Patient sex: M
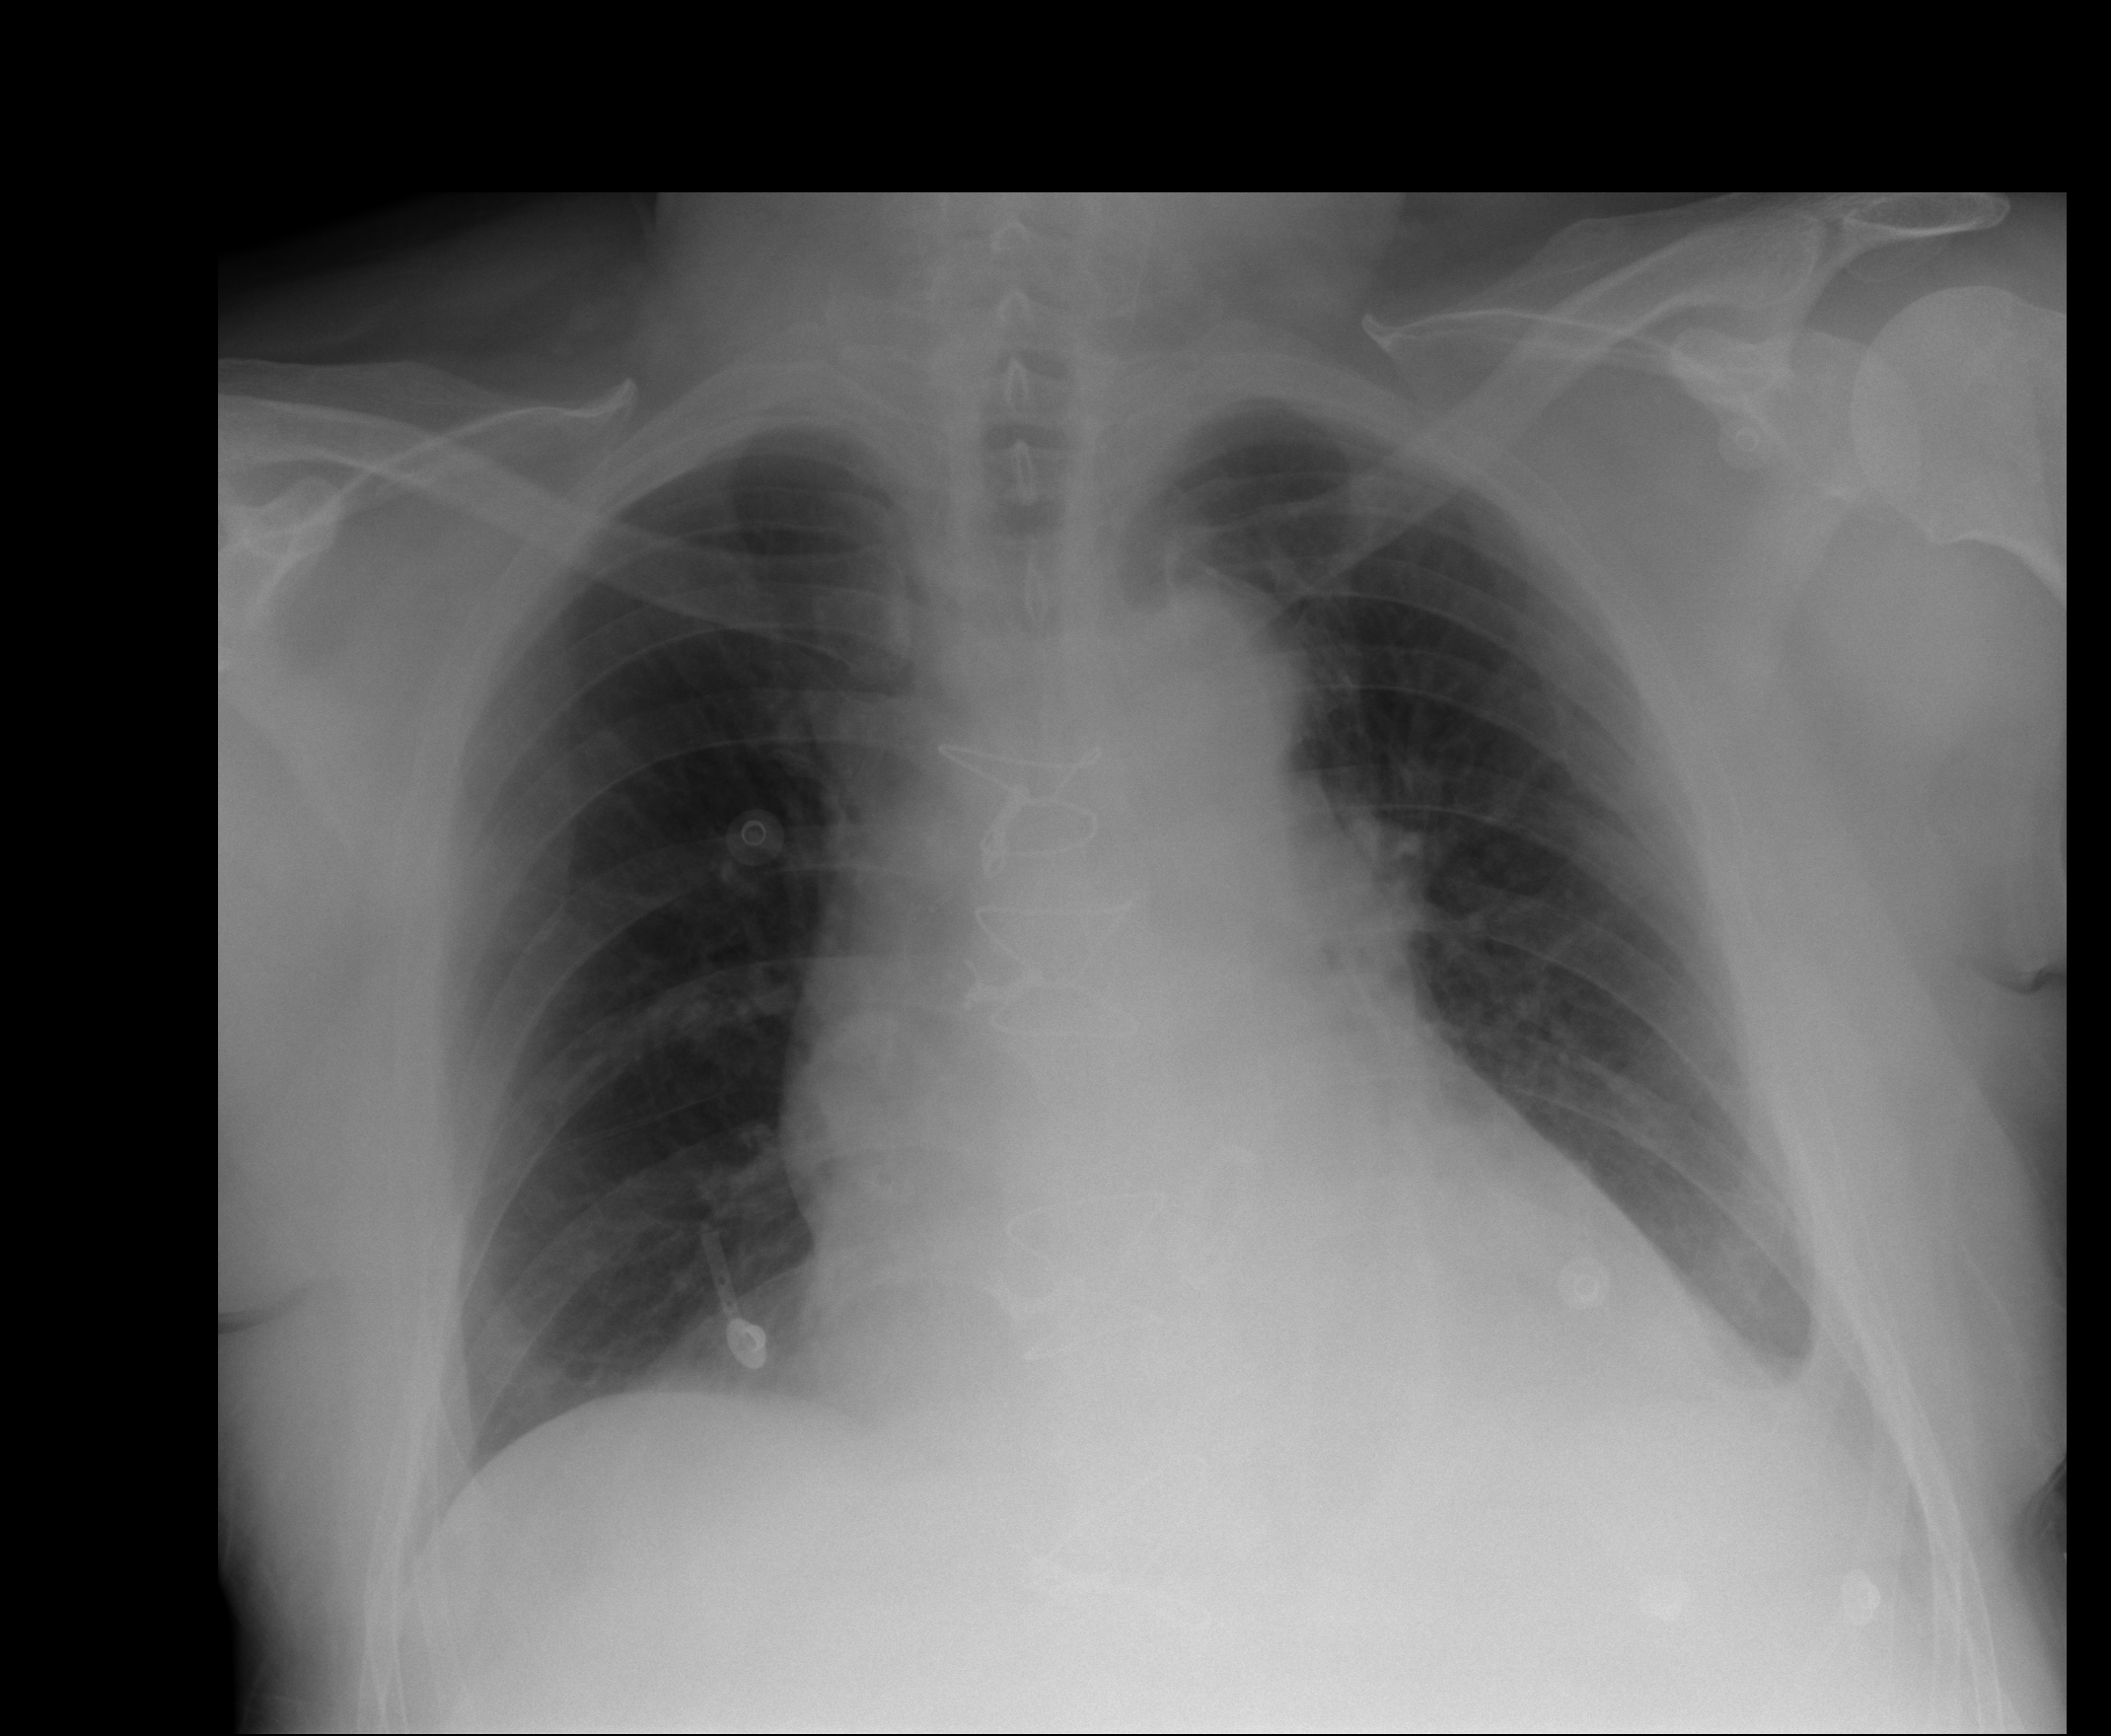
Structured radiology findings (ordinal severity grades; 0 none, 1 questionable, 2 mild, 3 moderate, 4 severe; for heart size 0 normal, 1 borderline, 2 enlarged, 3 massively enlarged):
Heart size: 2
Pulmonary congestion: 0
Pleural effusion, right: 0
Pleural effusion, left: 2
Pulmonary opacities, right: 0
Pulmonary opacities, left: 0
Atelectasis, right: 0
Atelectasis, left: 2